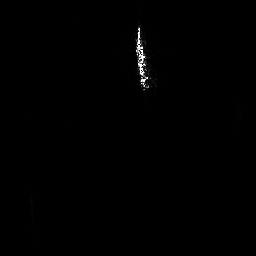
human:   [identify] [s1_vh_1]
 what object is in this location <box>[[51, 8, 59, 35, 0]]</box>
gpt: <ref>1 medium ship at the top</ref>